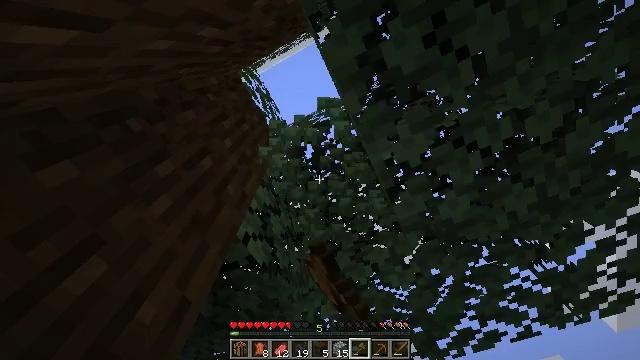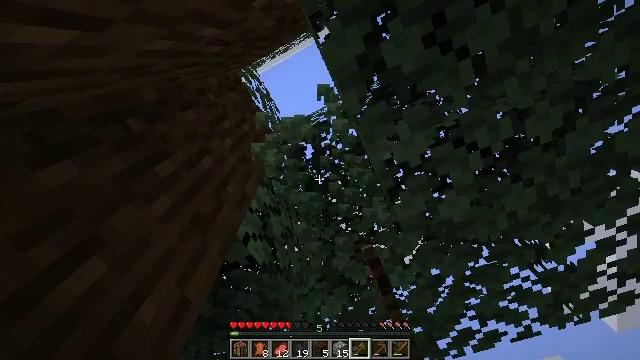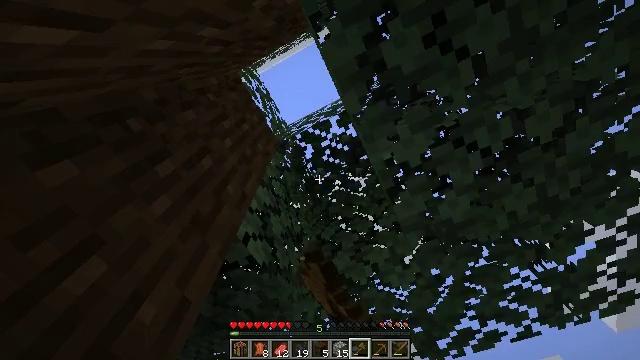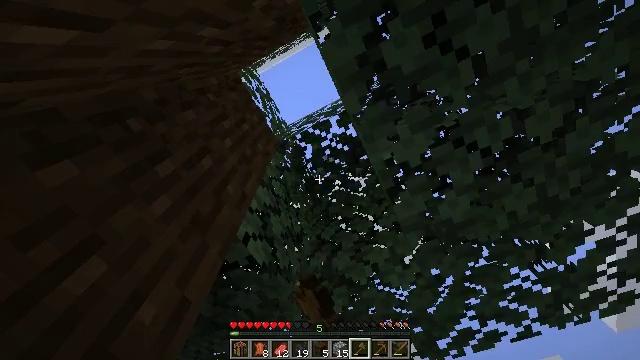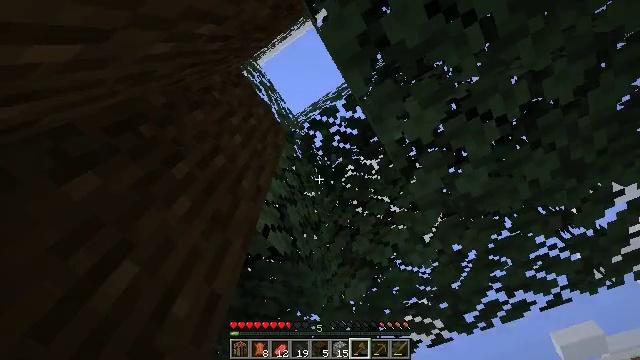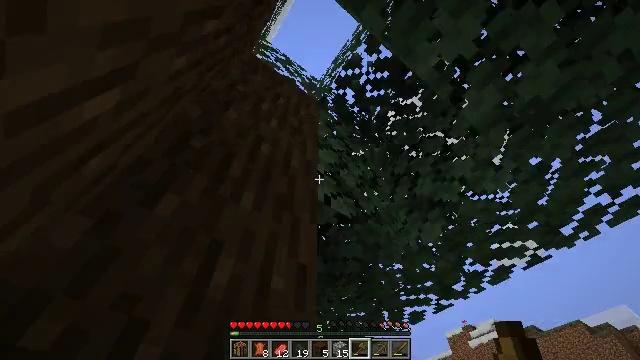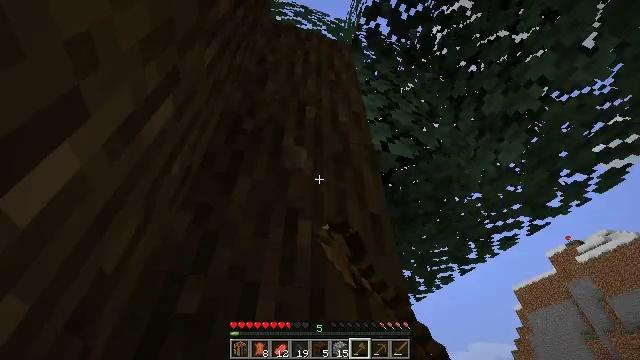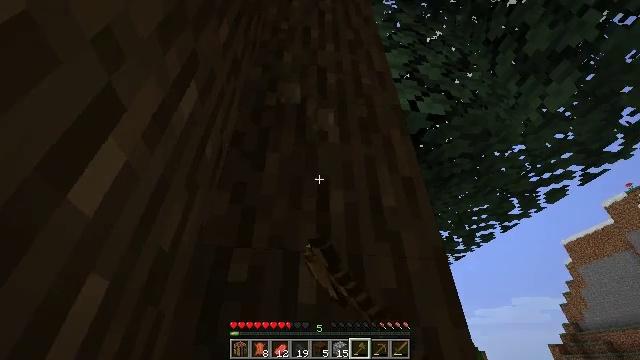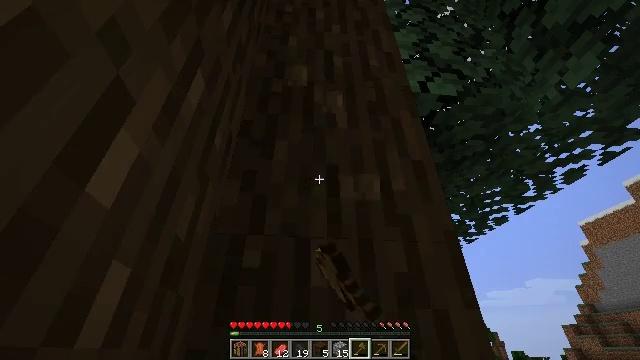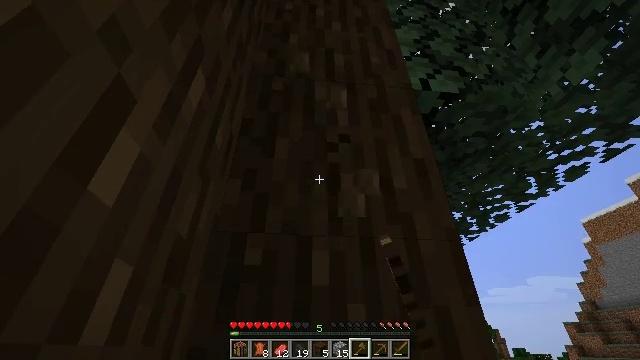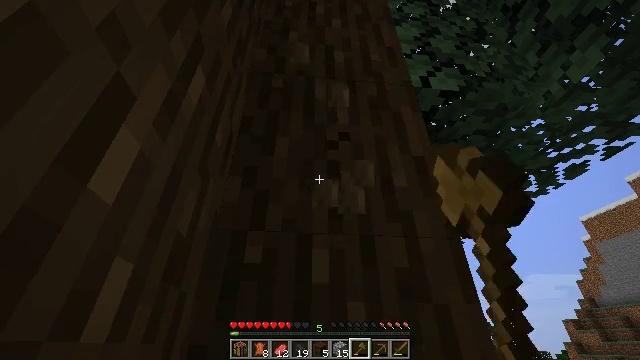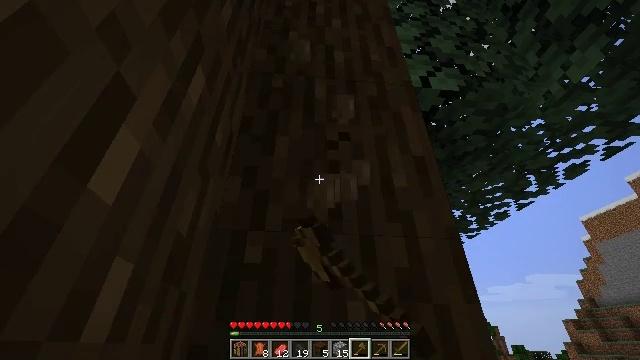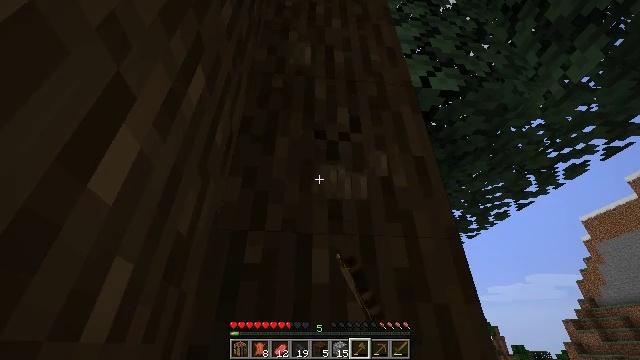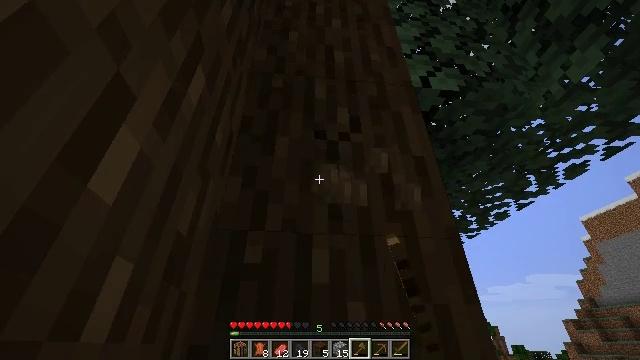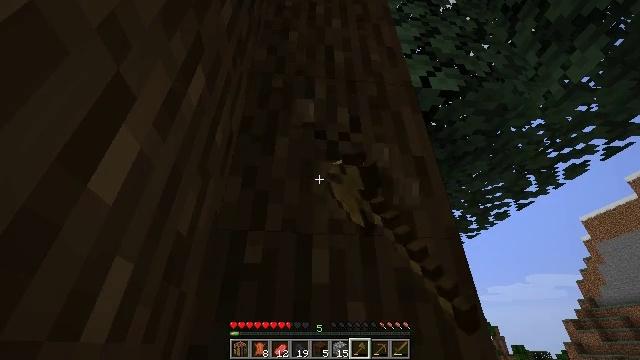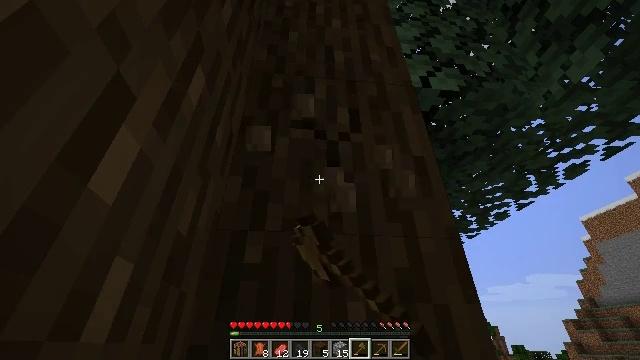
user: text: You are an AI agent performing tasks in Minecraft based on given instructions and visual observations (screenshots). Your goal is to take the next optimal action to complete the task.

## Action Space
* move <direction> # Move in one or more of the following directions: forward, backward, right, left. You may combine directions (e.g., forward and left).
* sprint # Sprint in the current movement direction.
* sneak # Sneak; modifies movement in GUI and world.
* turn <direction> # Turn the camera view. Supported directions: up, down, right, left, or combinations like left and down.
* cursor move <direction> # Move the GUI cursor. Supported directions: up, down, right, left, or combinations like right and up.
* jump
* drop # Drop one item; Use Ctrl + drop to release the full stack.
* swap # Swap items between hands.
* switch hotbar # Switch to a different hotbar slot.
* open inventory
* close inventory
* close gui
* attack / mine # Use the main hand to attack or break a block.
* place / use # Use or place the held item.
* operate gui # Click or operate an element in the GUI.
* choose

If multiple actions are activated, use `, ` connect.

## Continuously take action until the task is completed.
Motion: motion action
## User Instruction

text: Gather dark oak log for crafting.
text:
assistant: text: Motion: attack / mine
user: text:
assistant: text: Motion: attack / mine
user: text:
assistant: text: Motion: attack / mine
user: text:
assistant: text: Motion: turn left and down, attack / mine
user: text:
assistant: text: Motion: turn left and down, attack / mine
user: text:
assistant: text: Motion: turn left and down, attack / mine
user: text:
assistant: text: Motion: turn left and down, attack / mine
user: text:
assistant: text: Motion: turn left and down, attack / mine
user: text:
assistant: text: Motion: attack / mine
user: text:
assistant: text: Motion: attack / mine
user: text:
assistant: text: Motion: attack / mine
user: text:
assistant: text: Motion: attack / mine
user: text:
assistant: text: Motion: attack / mine
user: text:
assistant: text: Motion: attack / mine
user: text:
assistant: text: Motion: attack / mine
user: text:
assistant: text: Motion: attack / mine
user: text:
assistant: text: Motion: attack / mine
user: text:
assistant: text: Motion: attack / mine
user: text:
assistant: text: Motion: attack / mine
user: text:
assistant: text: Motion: attack / mine
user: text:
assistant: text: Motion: attack / mine
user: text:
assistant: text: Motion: attack / mine
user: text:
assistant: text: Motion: attack / mine
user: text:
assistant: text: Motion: attack / mine
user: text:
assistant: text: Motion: attack / mine
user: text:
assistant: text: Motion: attack / mine
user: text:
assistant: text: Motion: attack / mine
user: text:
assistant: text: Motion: attack / mine
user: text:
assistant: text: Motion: attack / mine
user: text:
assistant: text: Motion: attack / mine